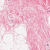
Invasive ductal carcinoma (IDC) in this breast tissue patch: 0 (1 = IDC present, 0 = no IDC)